Field crop: tomato
Growth stage: 1
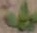
Species: solanum